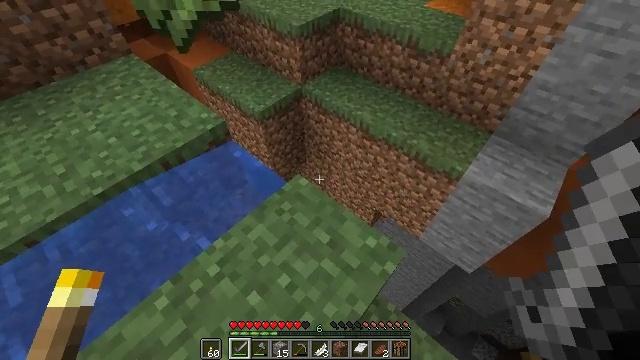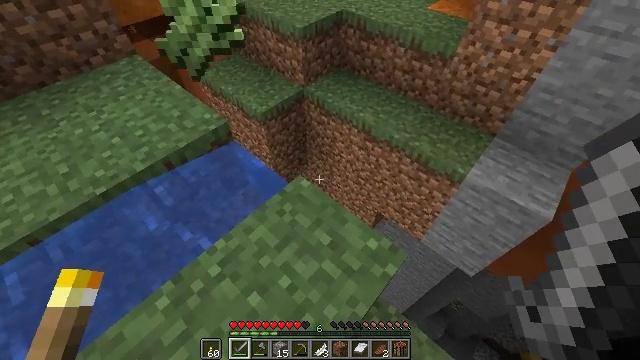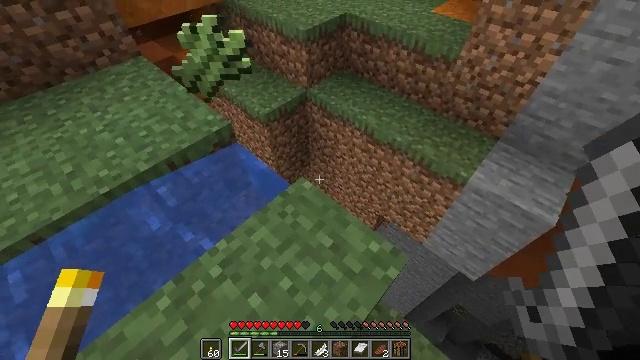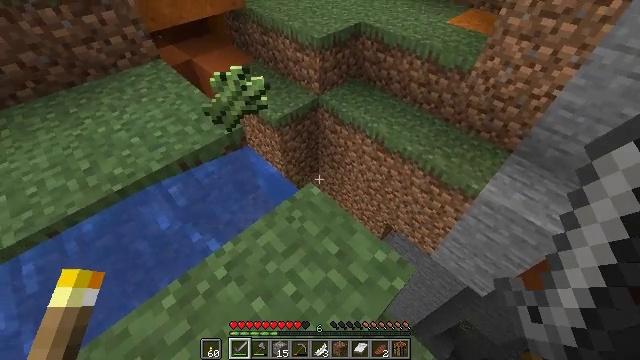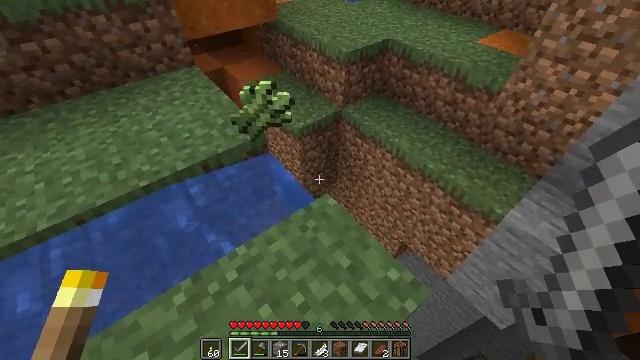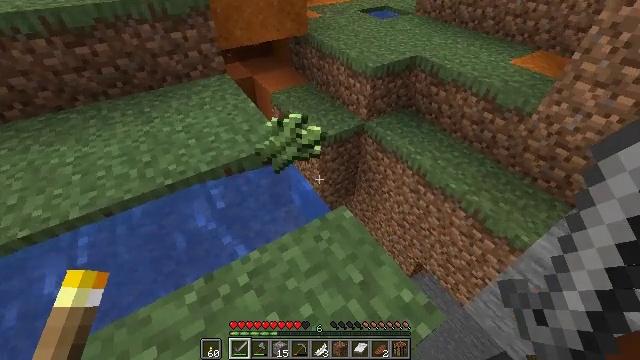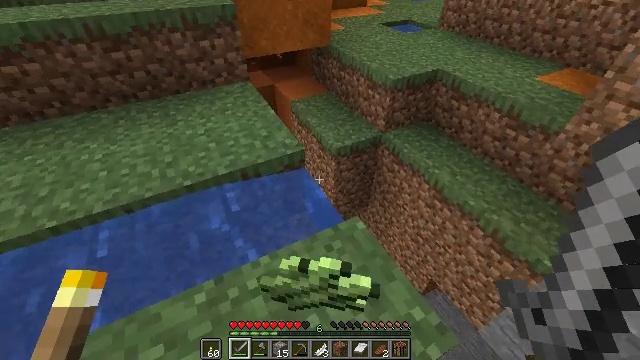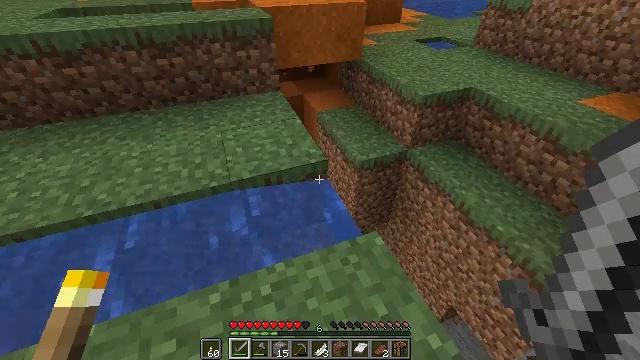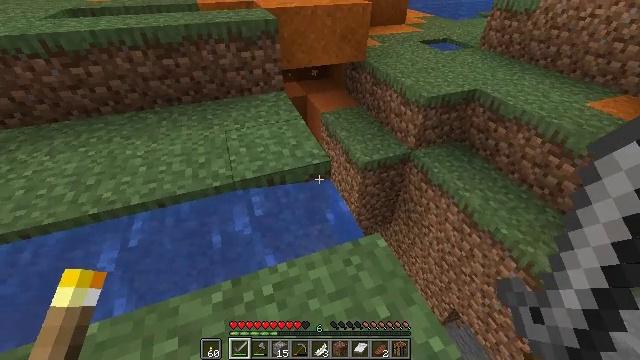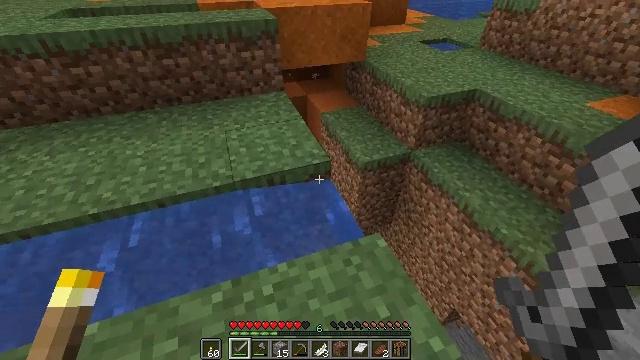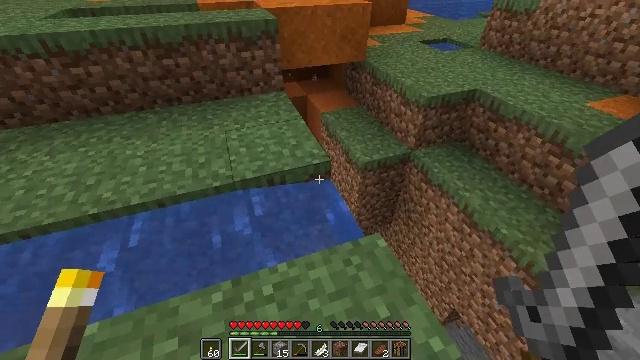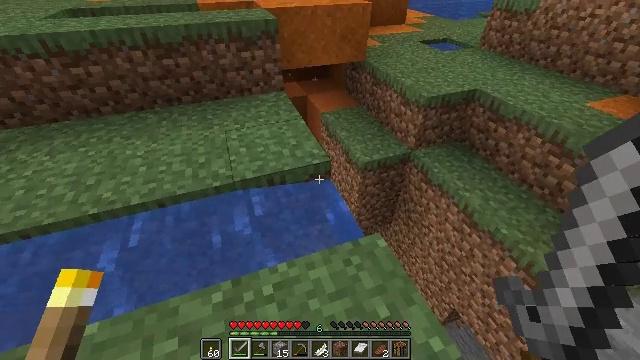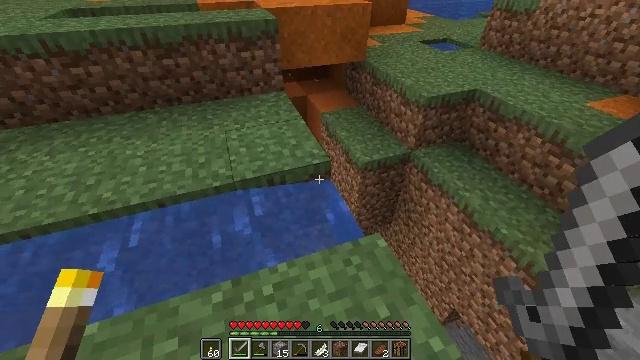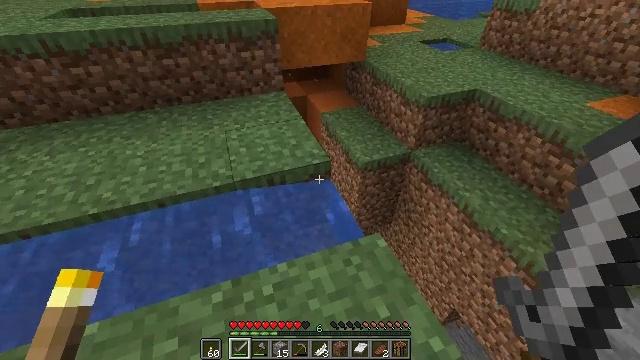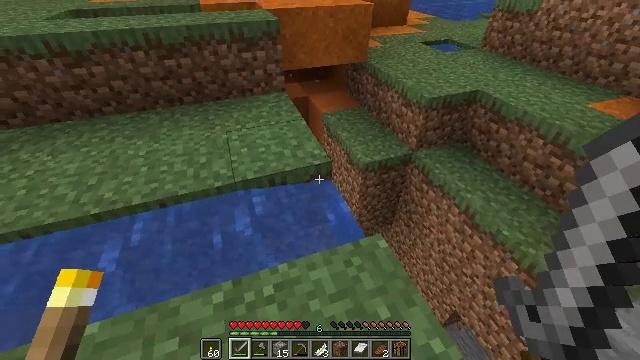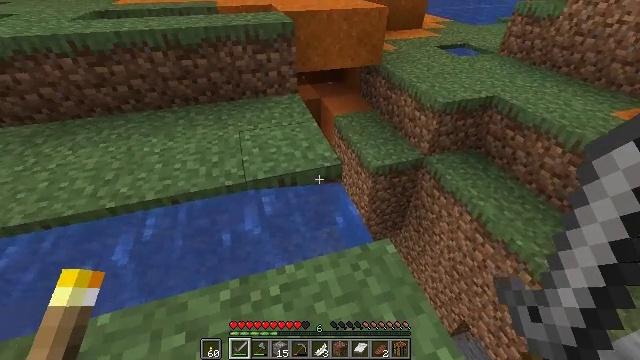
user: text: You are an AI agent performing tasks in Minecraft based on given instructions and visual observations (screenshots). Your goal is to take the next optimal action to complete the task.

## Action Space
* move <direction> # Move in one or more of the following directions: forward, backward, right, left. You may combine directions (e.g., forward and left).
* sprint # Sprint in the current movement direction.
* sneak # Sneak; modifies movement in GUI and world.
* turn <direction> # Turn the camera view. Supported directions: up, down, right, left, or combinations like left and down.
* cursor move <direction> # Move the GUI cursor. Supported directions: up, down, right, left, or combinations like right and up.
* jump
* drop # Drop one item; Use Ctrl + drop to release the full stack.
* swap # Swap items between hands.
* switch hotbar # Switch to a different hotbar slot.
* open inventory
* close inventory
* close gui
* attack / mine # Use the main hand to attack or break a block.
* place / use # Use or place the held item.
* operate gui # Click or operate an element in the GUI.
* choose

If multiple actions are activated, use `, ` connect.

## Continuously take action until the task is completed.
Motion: motion action
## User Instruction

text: Harvest sugar cane from the plant.
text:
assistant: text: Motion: no_op
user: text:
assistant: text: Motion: no_op
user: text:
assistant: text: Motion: turn left and up
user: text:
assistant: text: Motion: turn left and up
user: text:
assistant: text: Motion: turn left and up
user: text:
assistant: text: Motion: turn left and up
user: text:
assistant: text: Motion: turn left and up
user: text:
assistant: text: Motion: no_op
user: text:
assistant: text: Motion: no_op
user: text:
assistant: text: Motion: no_op
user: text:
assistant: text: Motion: no_op
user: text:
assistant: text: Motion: no_op
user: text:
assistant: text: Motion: no_op
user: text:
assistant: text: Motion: no_op
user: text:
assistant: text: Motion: turn left
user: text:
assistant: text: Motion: turn left
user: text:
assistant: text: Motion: turn left
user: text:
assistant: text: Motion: turn left
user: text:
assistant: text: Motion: turn left
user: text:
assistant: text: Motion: turn left
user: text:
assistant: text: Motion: turn left
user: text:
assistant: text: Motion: turn left and up
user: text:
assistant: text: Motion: turn left and up
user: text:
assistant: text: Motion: turn left and up
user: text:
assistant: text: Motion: no_op
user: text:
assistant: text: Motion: no_op
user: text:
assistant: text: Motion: no_op
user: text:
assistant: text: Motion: no_op
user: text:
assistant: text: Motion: turn left
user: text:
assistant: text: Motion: no_op